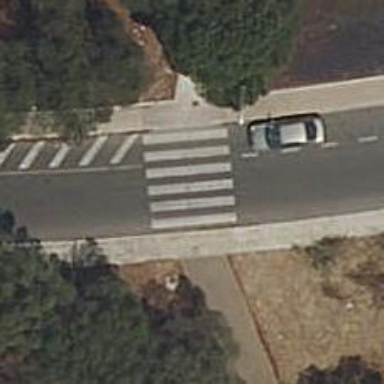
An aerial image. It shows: Uncontrolled road crossing.